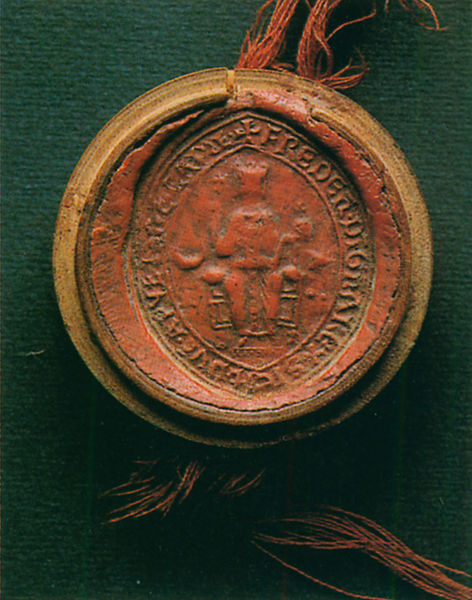
Titel: Ind XIV/Tabulatio Cattedrale Pal
Schlagwörter: kopf, grün, sitzen, frau, hintergrund, rot, band, signatur, figur, schnur, krone, kreis, rund, schrift, sitz, friedrich, könig, thron, kreuz, text, stempel, herrscher, frieden, wappen, wachs, mittelalter, fäden, siegel, abdruck, insignien, sigel, dokument, latein, mandorla, reichsapfel